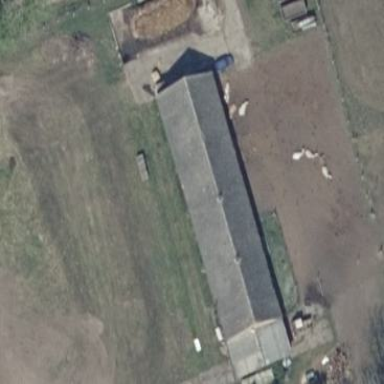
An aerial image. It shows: Gabled farm auxiliary building with grey roof. The roof is oriented along the structure.